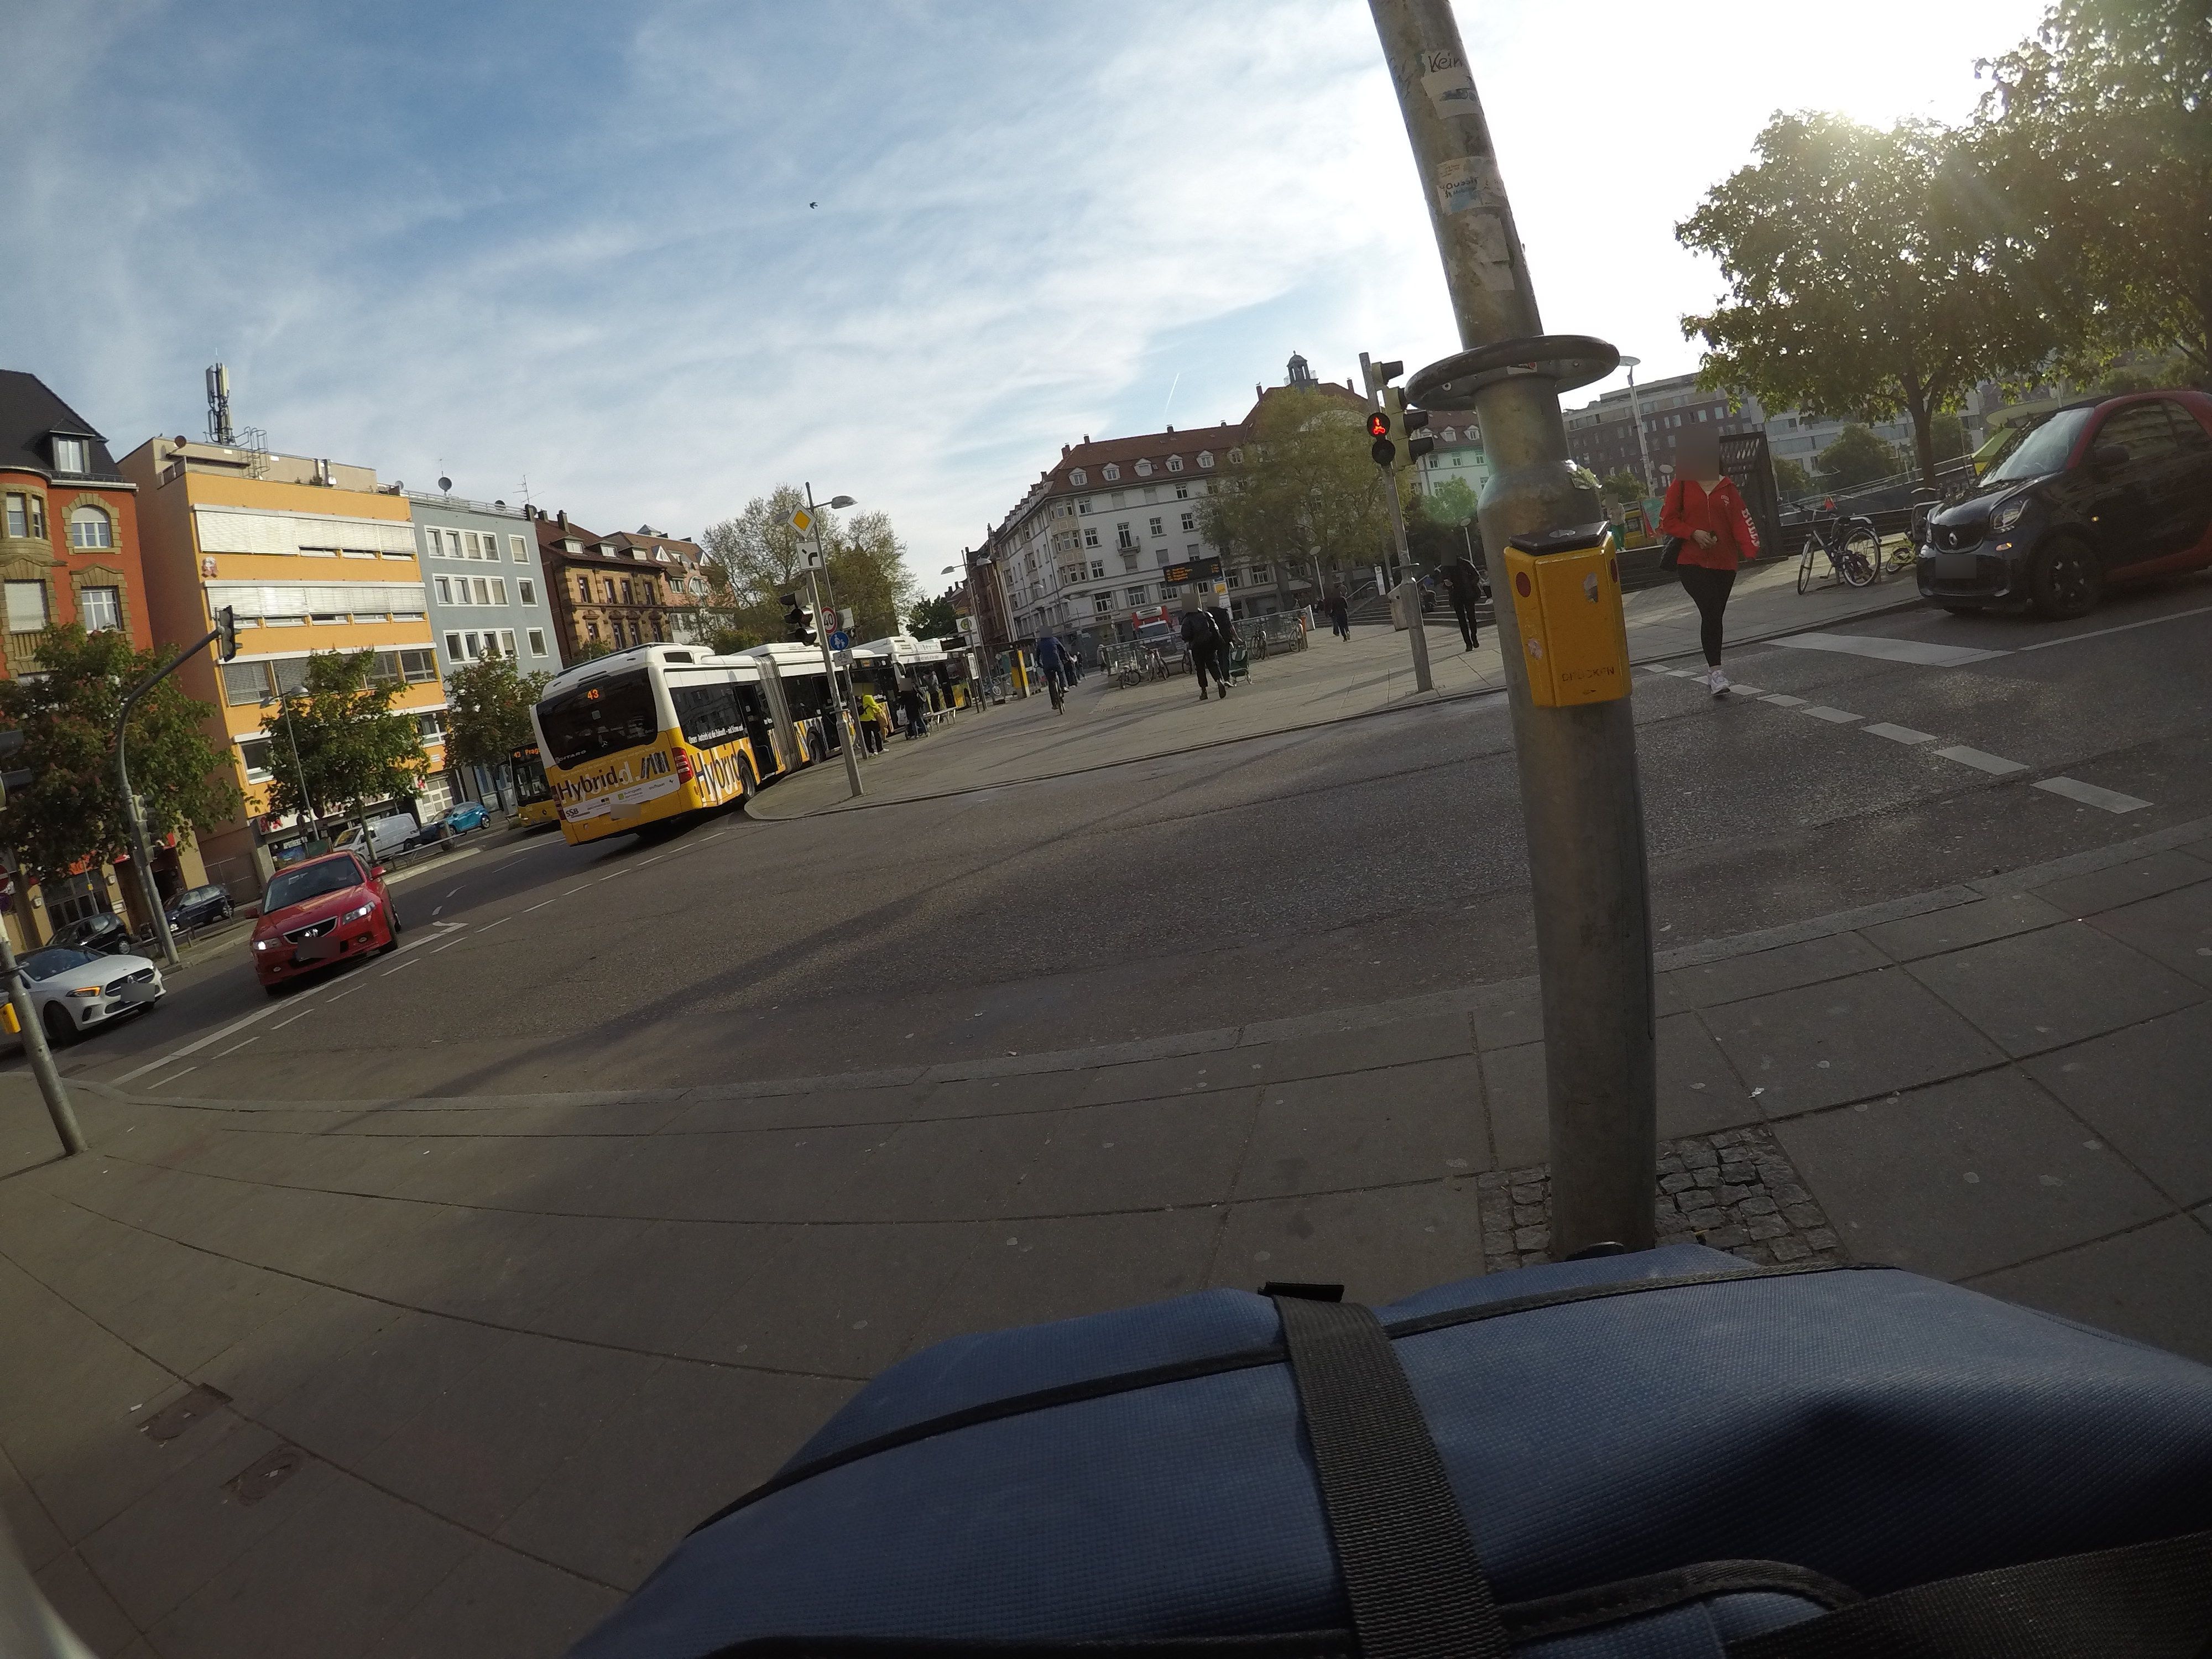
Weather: cloudy
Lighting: day
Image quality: good
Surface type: walking surface
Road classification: living_street, pedestrian, footway
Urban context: urban centre
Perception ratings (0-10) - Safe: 3.81, Lively: 8.88, Beautiful: 3, Boring: 3.08, Depressing: 4.04, Wealthy: 3.35